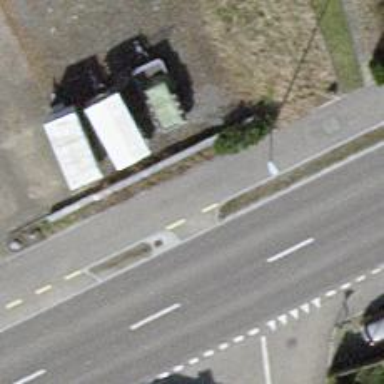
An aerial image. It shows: Cycleway.